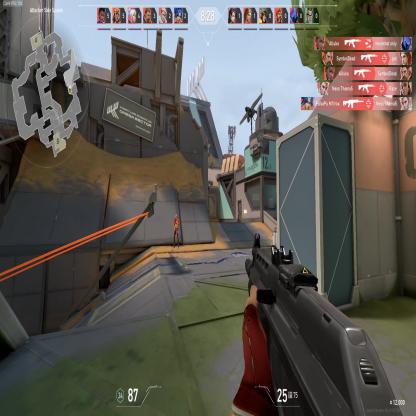
Label: enemy